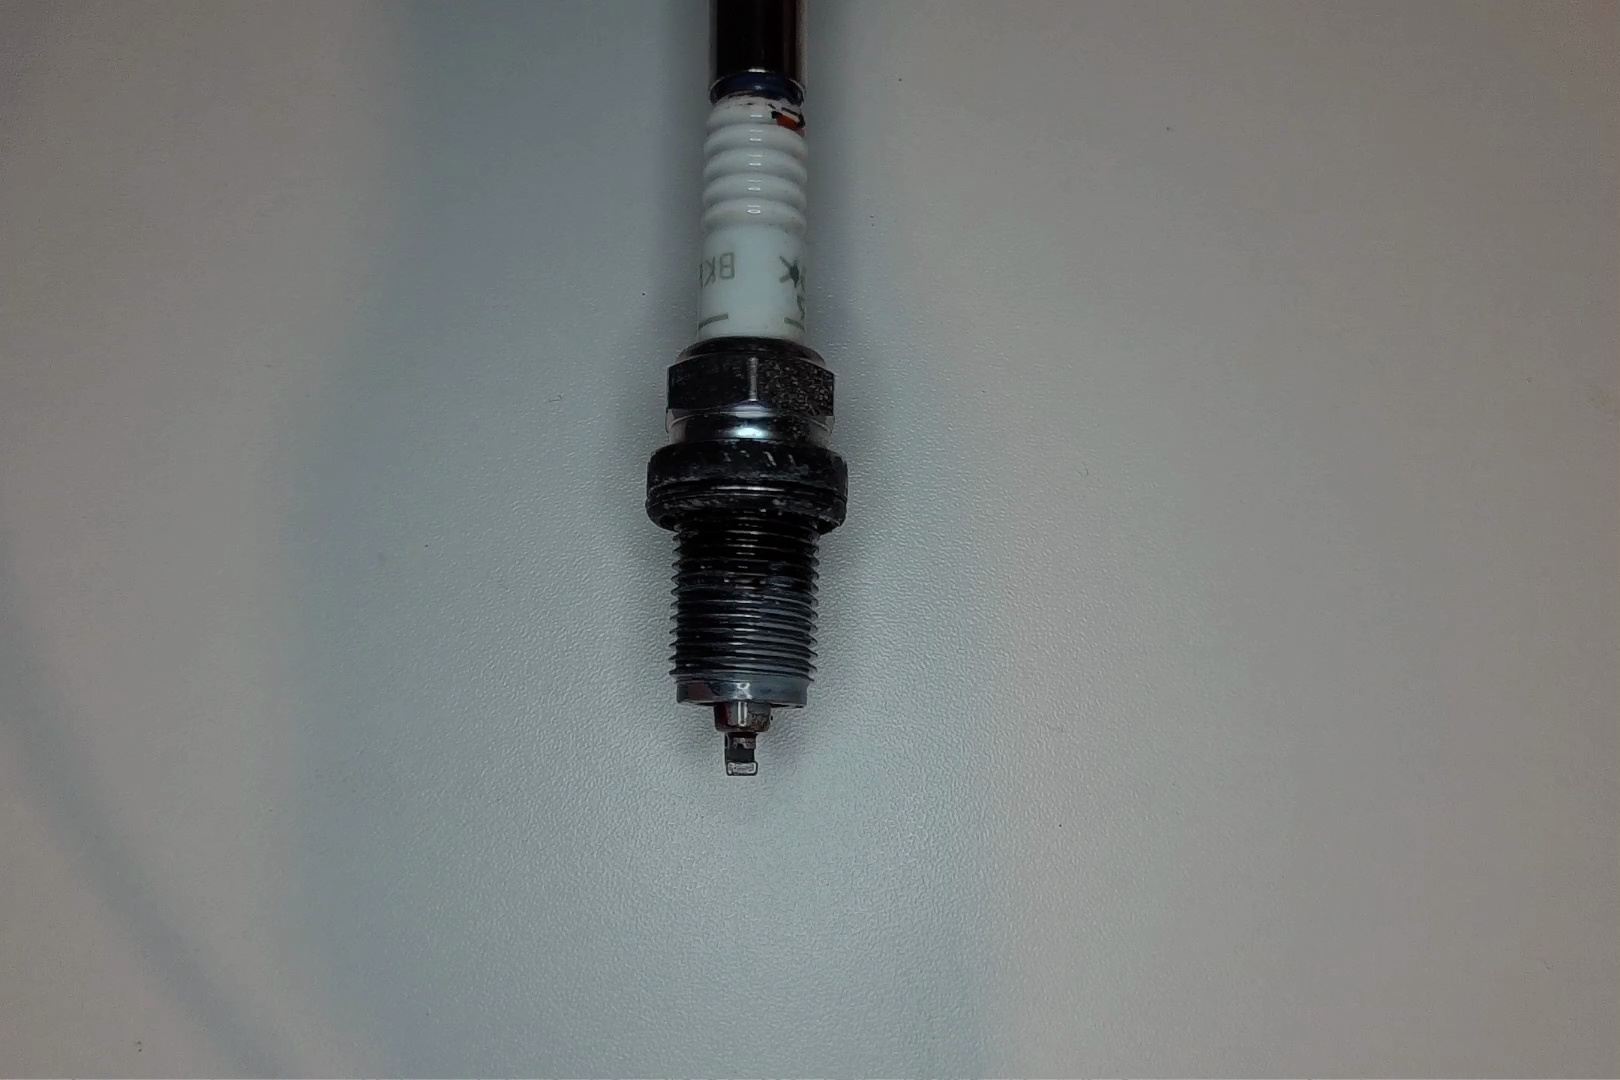
Label: anomaly